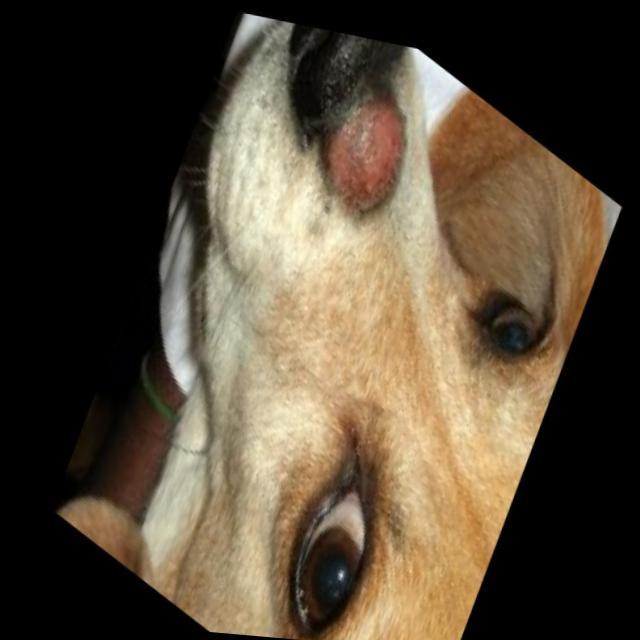
Canine ringworm (Dermatophytosis) — fungal infection caused by Microsporum or Trichophyton. Presents with circular alopecia, scaling, crusting, and broken hairs.